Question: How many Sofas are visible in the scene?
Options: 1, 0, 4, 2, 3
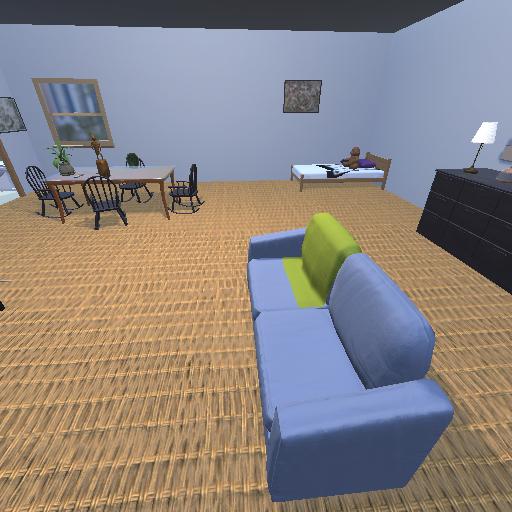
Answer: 1